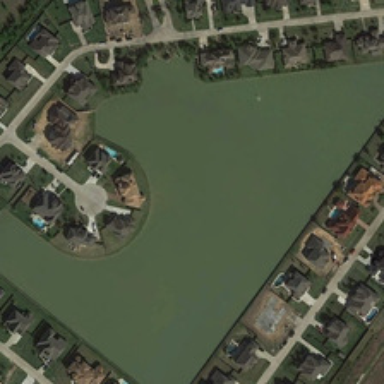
The pond is surrounded by a circular road with houses and lawns on each side .